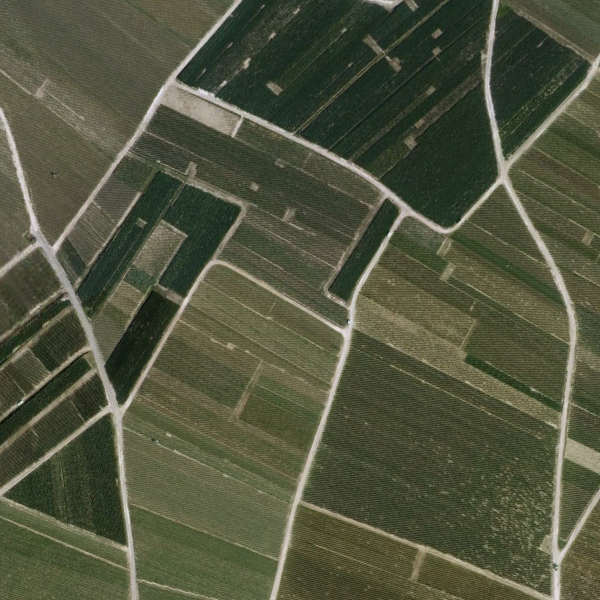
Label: Farmland